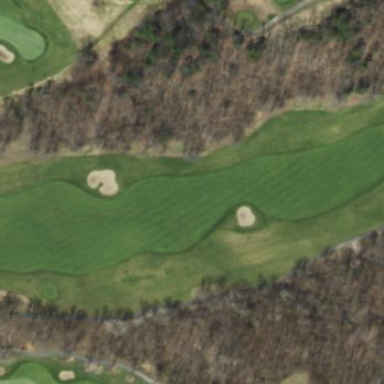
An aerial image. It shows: Rough grassy area used for golf.